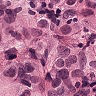
Metastatic tissue present: yes